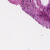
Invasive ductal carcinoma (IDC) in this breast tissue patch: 0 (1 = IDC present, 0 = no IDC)